問題: 線分ABを直径とする半円の中心をOとします。弧AB上に点Sをとり、点Cで半円弧に内接し、かつ直線ABに接する円をΩとし、Ωと直線ABとの接点をTとします。さらに、点Bから直線STにおろした垂線の足をHとし、点OからΩにひいた接線のうち、直線ABに一致しないほうと半円弧ABとの交点をPとします。OP=2、∠AOP=60°のとき、線分OHの長さはいくつですか。ただし、AS<BSとします。
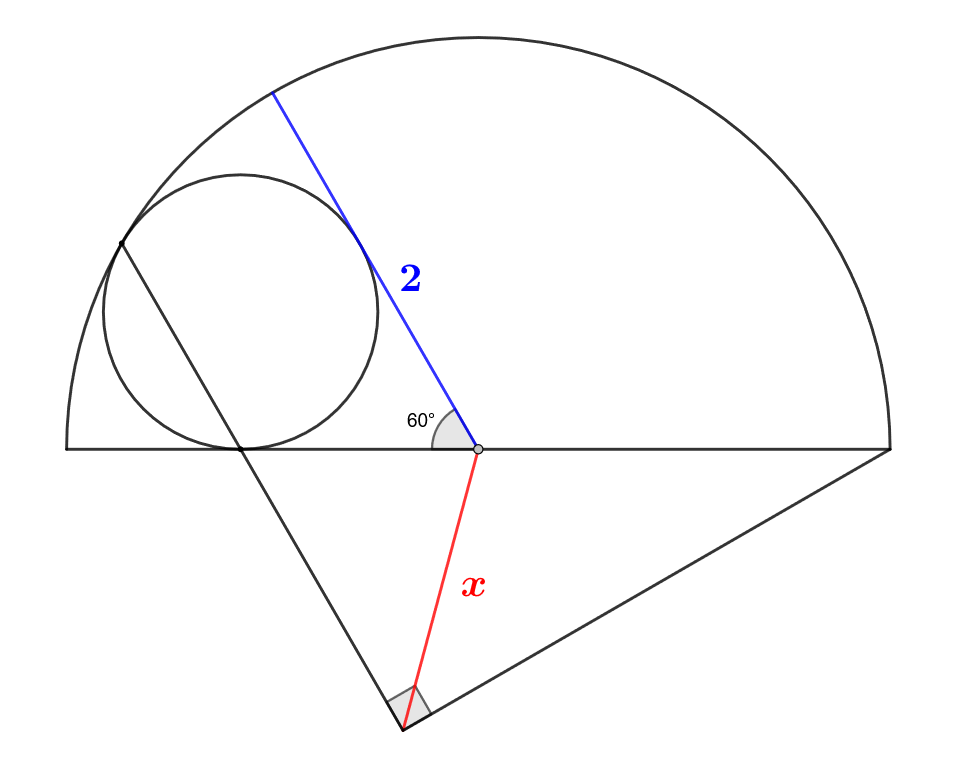
解答: 三角形OBQが正三角形となる点Qを弧AB上にとる。このとき、簡単な角度計算から三角形SHOと三角形SBQは相似であり、三角形SHBは直角二等辺三角形である。したがって相似比は1:√2であり、解答は√2。
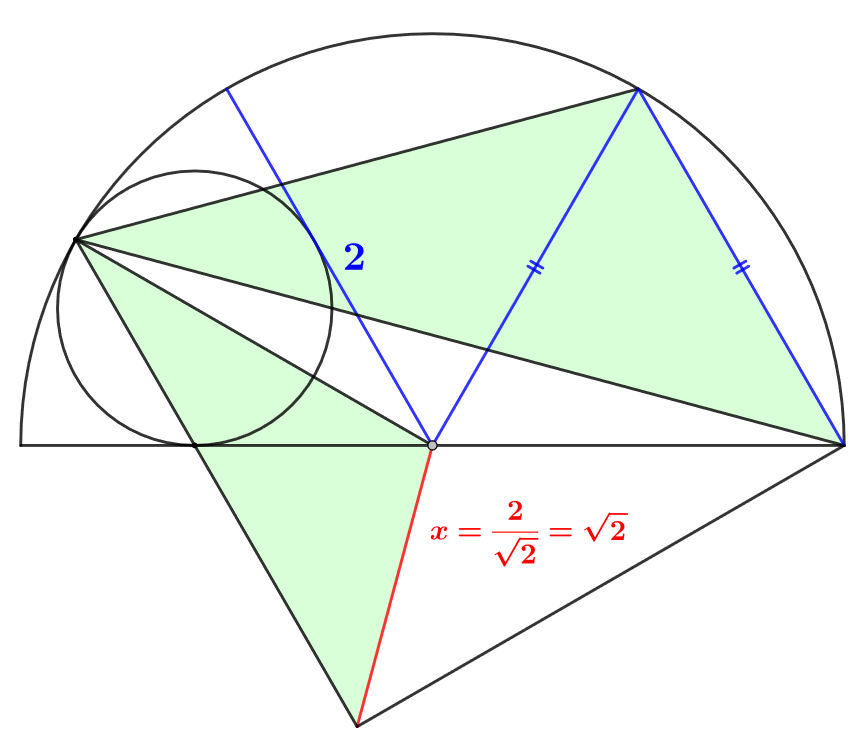
答え: √2
タグ: 回転相似